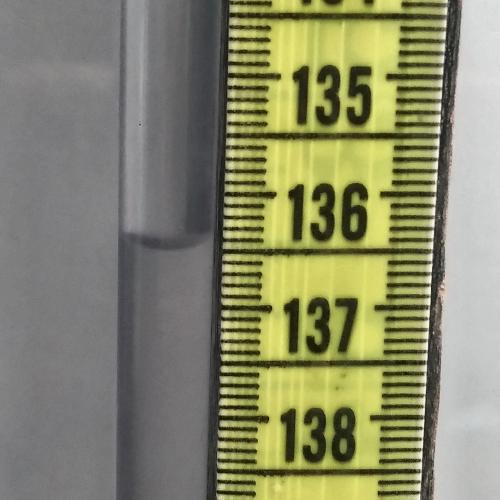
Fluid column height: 136.5 cm